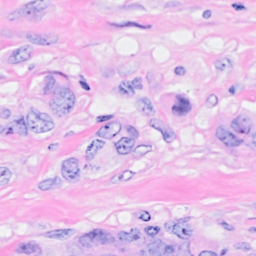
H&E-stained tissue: Breast